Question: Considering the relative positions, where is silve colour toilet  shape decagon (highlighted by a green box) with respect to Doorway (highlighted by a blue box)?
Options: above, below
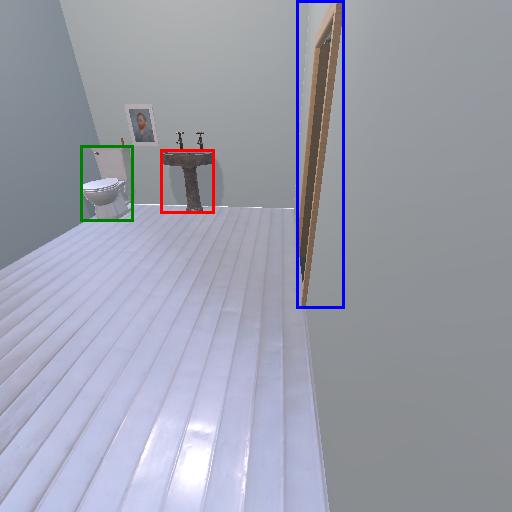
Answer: above